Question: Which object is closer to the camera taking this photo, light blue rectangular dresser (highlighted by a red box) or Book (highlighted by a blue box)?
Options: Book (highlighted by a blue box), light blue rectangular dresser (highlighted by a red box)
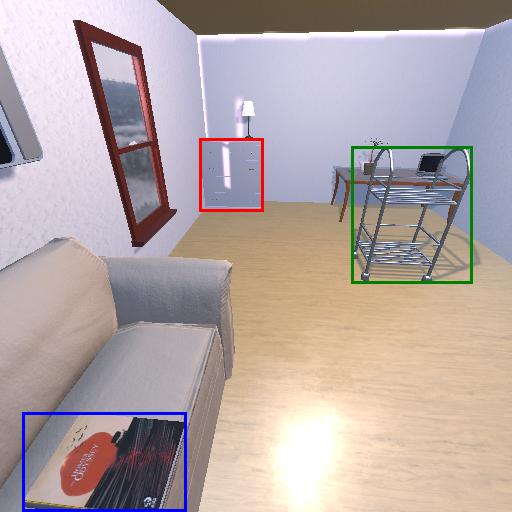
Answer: Book (highlighted by a blue box)